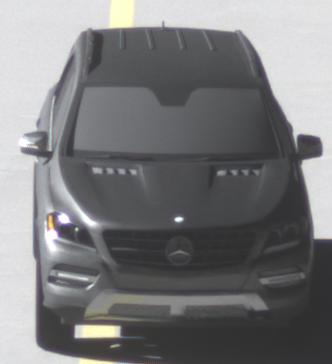
Make: Mercedes-Benz
Model: ML 350
Detailed model: M-Class (166)
Model produced from: 2011/11
Model produced until: 2014/10
Doors: 5
Color: gray
Road condition: dry road
Daytime: midday
Contrast: high contrast